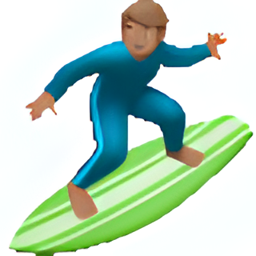
Name: surfer
Emoji: 🏄🏽
Group: People & Body
Sub-group: person-sport